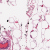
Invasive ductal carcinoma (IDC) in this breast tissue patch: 0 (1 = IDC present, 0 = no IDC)